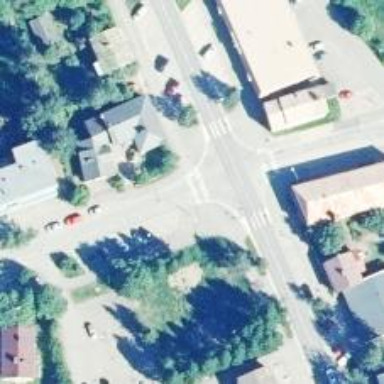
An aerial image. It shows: Road with "give way" sign.